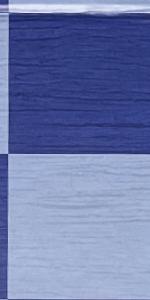
Label: Empty